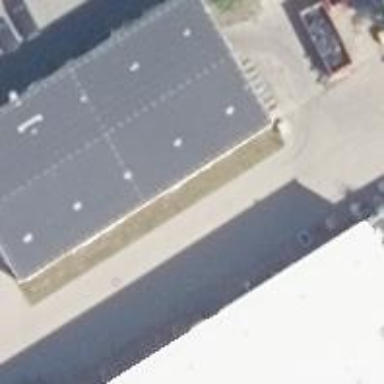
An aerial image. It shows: Industrial building.